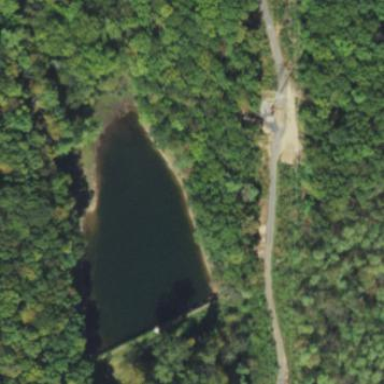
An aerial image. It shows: Reservoir located on land.